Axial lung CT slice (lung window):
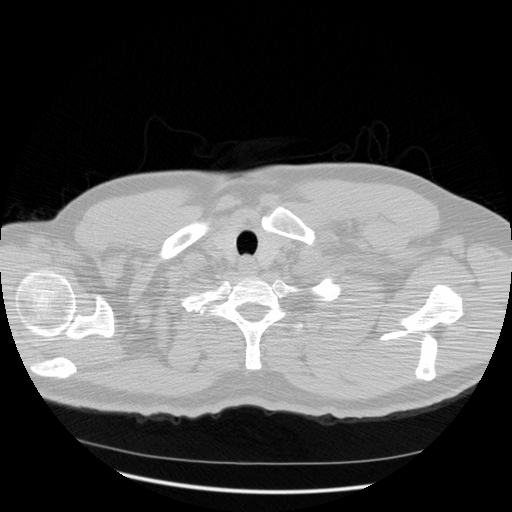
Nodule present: no